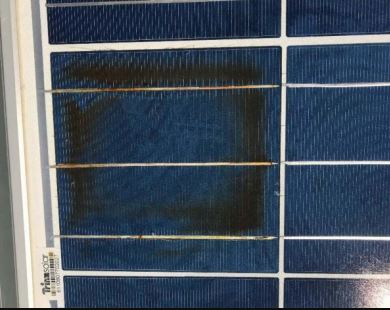
Label: Electrical-damage